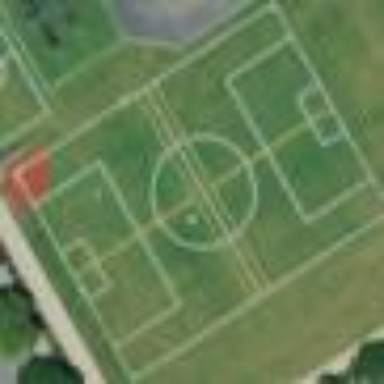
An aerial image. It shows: Artificial turf soccer pitch for leisure activities.